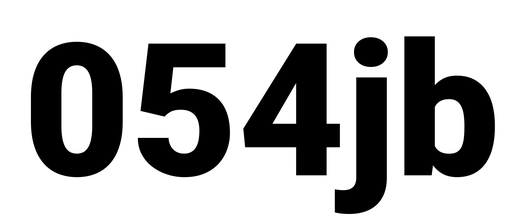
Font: Roboto_Black